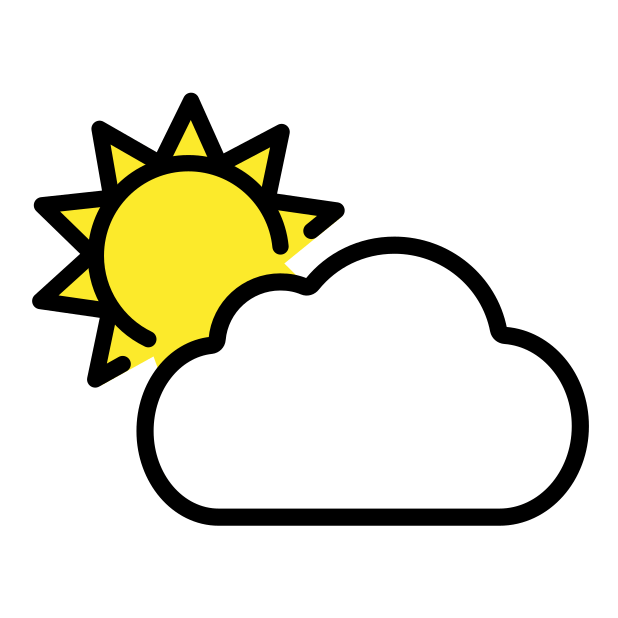
Emoji: ⛅
Name: sun behind cloud
Unicode: 0x26c5